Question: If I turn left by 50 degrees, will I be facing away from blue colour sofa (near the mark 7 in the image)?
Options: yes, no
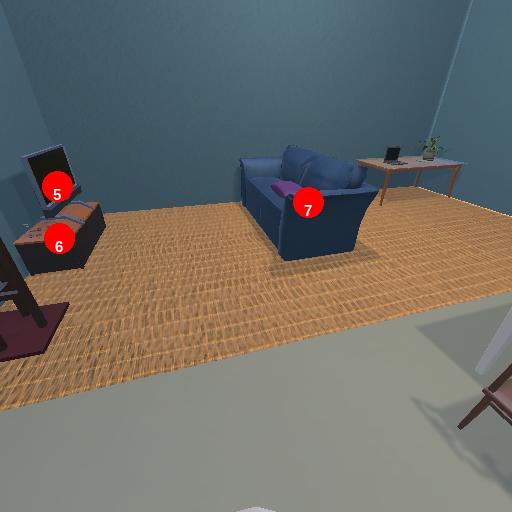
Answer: yes